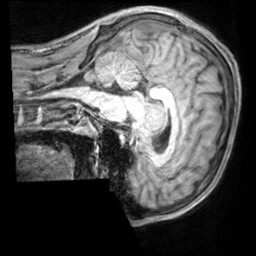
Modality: T1w
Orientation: sagittal
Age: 18
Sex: male
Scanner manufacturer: siemens
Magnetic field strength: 3 T
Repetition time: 2.2 s
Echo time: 0.00218 s